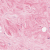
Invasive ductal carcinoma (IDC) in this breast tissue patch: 0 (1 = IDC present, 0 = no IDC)